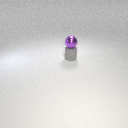
small purple metal sphere above small gray rubber cylinder